Question: The enemy is killed, if you jump on him, on contact, damage is done to me and the enemy, how can I make sure that only the enemy is dealt? what do you need to use for this?
The script is tied to the enemy and the player:
'''
private void OnCollisionEnter2D(Collision2D coll)
{
Health health = coll.gameObject.GetComponent<Health>();
if (coll.gameObject.CompareTag(collisionTag)) //t
{
foreach (ContactPoint2D point2D in coll.contacts)
{
if (point2D.normal.y >= 0.5f)
{
//Destroy(enemy.gameObject);
health.takeDamage(damage);
}
else
{
health.takeDamage(damage);
}
}
}
}
'''
I tried it like this, but then the damage is done from one side
'''
foreach (ContactPoint2D point2D in coll.contacts)
{
if (point2D.normal.y >= 0.5f)
{
//Destroy(enemy.gameObject);
health.takeDamage(damage);
}
else if (point2D.normal.x >= 0.5f)
{
health.takeDamage(damage);
}
}
'''

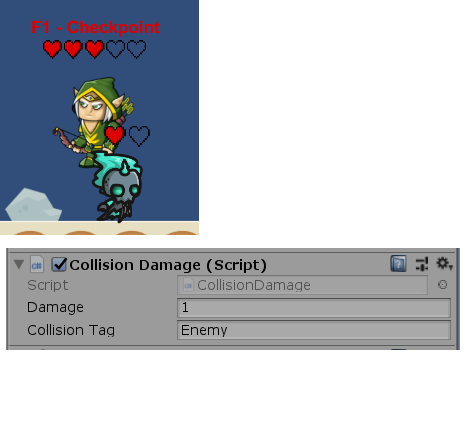
Answer: My idea would be instead of using any method like 'takeDamage()' just use a variable and it would be much more efficient.
Make a 'GameManager' class and put the health of both the enemy and player in int or long variable and set its value to its maximum health.
Then create a instance of GameManager class itself, the code in GameManager class would look like,
'''
public static GameManager Instance = this;
public int playerHealth = 100;
public int enemyHealth = 100;
'''
In your Player Prefab create and attach a script containing these lines,
'''
private void OnCollisionEnter2D(Collision2D coll)
{
if (coll.gameObject.Tag == "Enemy") //Tag your Enemy Prefab with name "Enemy".
{
//Now you can directly reduce the value of enemy and player health without create any reference to the GameManager class.
//Whenever the player hits or come in contact with the enemy the health of player and enemy reduces by 10;
GameManager.Instance.playerHealth -= 10;
GameManager.Instance.enemyHealth -= 10;
}
}
'''
You can then do the function as you wish in the 'Update()' method of GameManager when the health of either the player or enemy's health become low or equals to 0.
For example,
'''
private void Update()
{
if(enemyHealth <= 0)
{
PlayerWin();
}
if(playerHealth <= 0)
{
EnemyWin();
)
}
'''